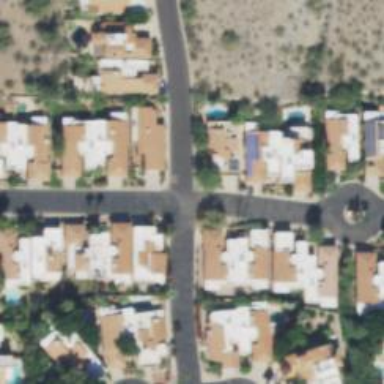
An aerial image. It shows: Asphalt road in residential area.